Question: When we are using datatable.js then it will be displayed pagination at bottom. But we need pagination at top besides filters.

And also hide pagination when length is to short. I mean default pagination length is 10. If table have total records below 10, that time pagination will not be displayed. When table have more than 10 records that time pagination will be displayed.
Any one have any idea? Hows we can do this?
Thanks in advance.
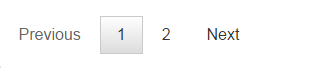
Answer: add this property
'''
"sDom": '<"top"pi>rt<"bottom"fl><"clear">'
'''